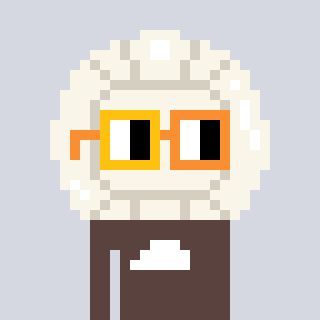
a pixel art character with square yellow and orange glasses, a volleyball-shaped head and a darkbrown-colored body on a cool background